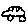
Label: car